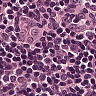
Metastatic tissue present: no